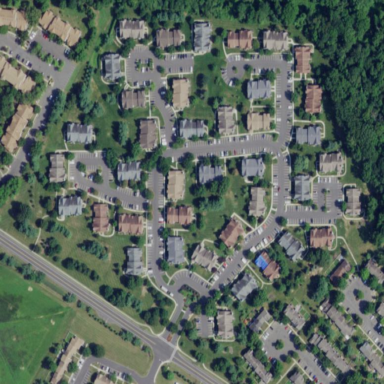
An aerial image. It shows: Neighborhood.